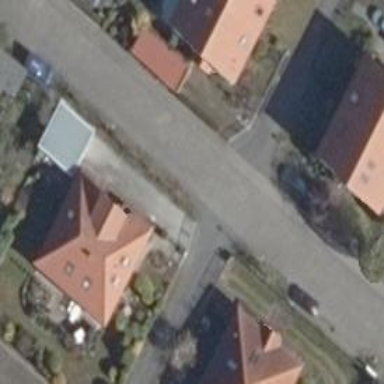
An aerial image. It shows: Living street.